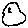
Label: square